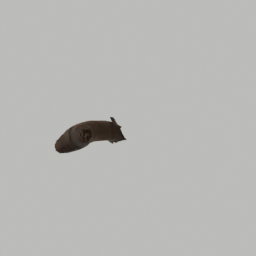
Label: nature